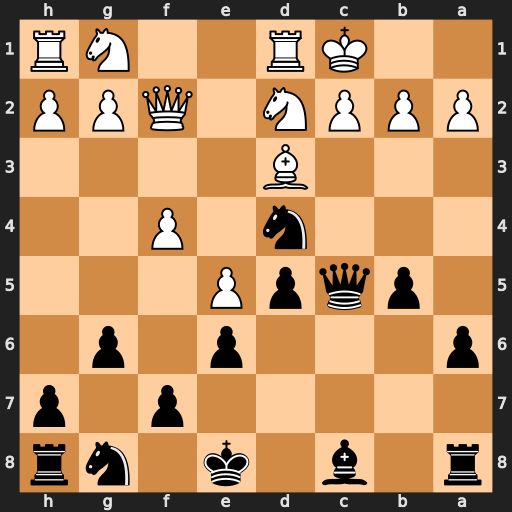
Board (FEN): r1b1k1nr/5p1p/p3p1p1/1pqpP3/3n1P2/3B4/PPPN1QPP/2KR2NR
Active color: b
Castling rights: kq
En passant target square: -
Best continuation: Nb3+ Nxb3 Qxf2